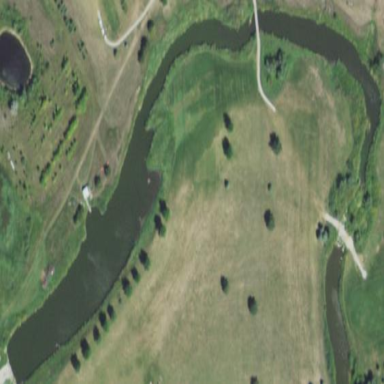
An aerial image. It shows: Scenic view of water hazard on golf course. The natural water feature adds beauty to the landscape.